Aerial crown-view tile of a tropical tree (Barro Colorado Island, Panama), acquired 20241216:
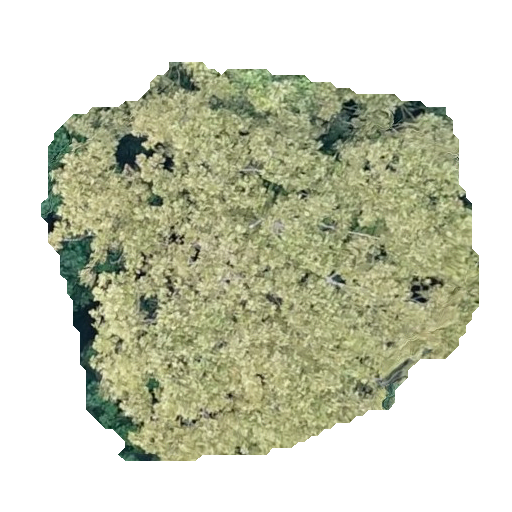
Species: Dipteryx oleifera
GBIF accepted scientific name: Dipteryx oleifera
Crown area: 194.456 m²